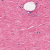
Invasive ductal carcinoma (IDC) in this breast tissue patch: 0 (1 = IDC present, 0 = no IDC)